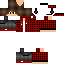
A male human skin with medium skin, wearing brown long hair dressed in a red hoodie and red pants, featuring a closed mouth.